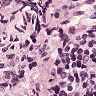
Metastatic tissue present: no